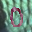
Label: 0